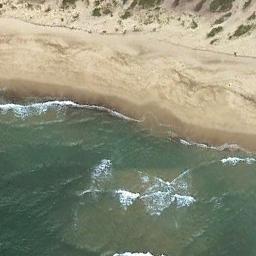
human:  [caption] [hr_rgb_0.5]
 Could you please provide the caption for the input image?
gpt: The green sea and golden sand by the beach .

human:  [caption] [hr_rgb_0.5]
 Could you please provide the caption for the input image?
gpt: The beach is made up of green seawater and a buff coast with sparse green plants .

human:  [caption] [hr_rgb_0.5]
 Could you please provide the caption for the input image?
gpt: There was no one on the beach .

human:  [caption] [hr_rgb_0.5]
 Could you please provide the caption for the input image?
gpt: A lot of grass on the beach .

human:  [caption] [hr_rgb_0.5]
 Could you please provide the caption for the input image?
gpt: The beach with khaki sand and the color of the seawater is green .